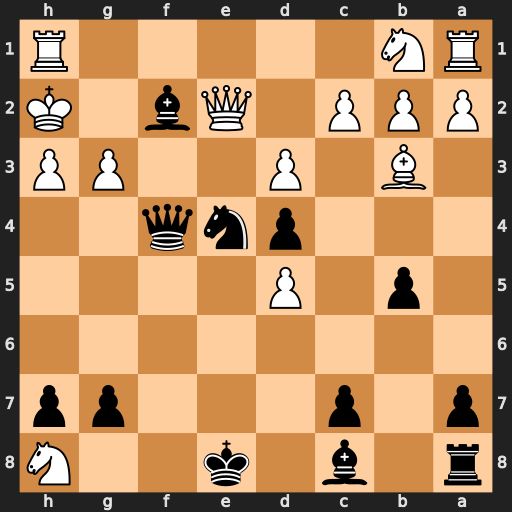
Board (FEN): r1b1k2N/p1p3pp/8/1p1P4/3pnq2/1B1P2PP/PPP1Qb1K/RN5R
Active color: b
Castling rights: q
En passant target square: -
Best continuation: Qxg3#